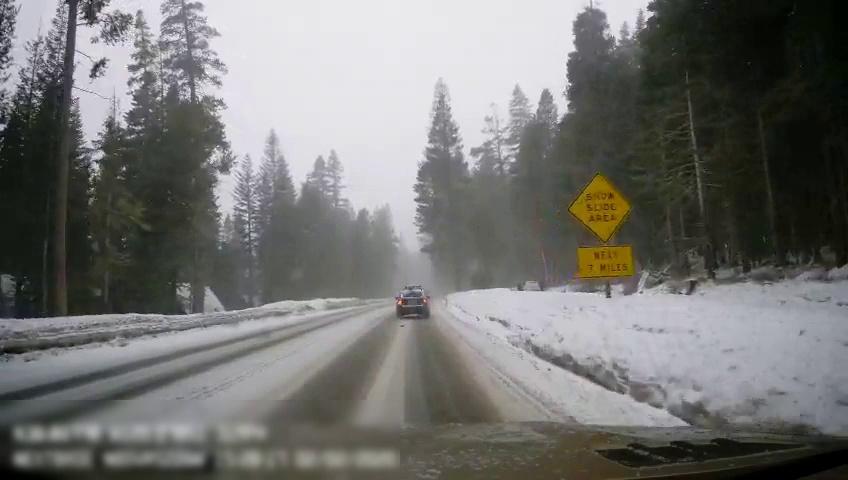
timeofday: Day
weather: Snowy
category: Drivable Space
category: Vehicles | Car
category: Vehicles | SUV
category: Traffic | Signs
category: Traffic | Signs